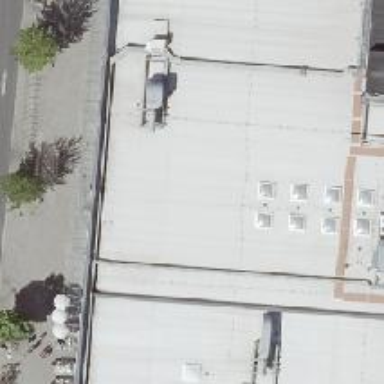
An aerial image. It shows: Department store.